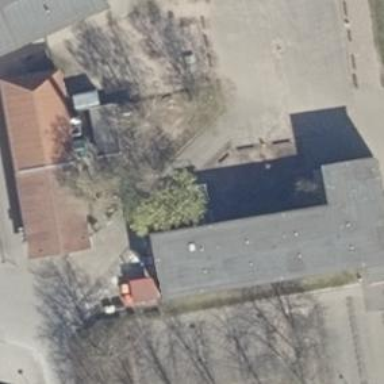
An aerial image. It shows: School building.